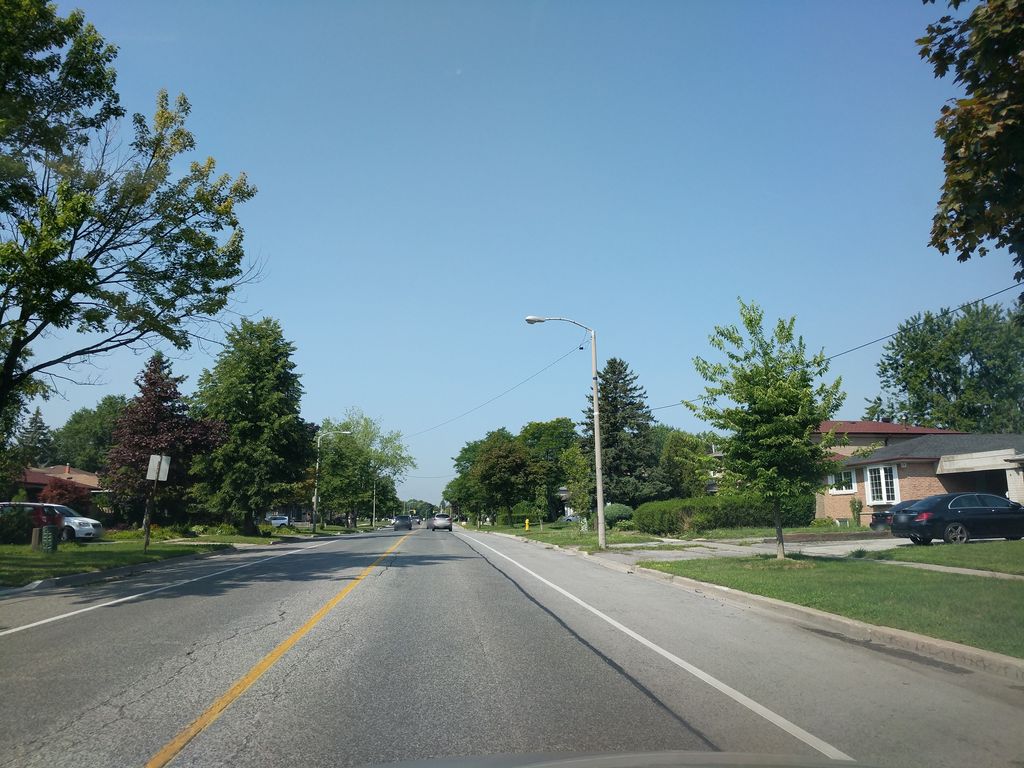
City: toronto